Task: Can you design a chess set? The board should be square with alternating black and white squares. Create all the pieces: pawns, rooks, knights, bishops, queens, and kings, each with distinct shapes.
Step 5407:
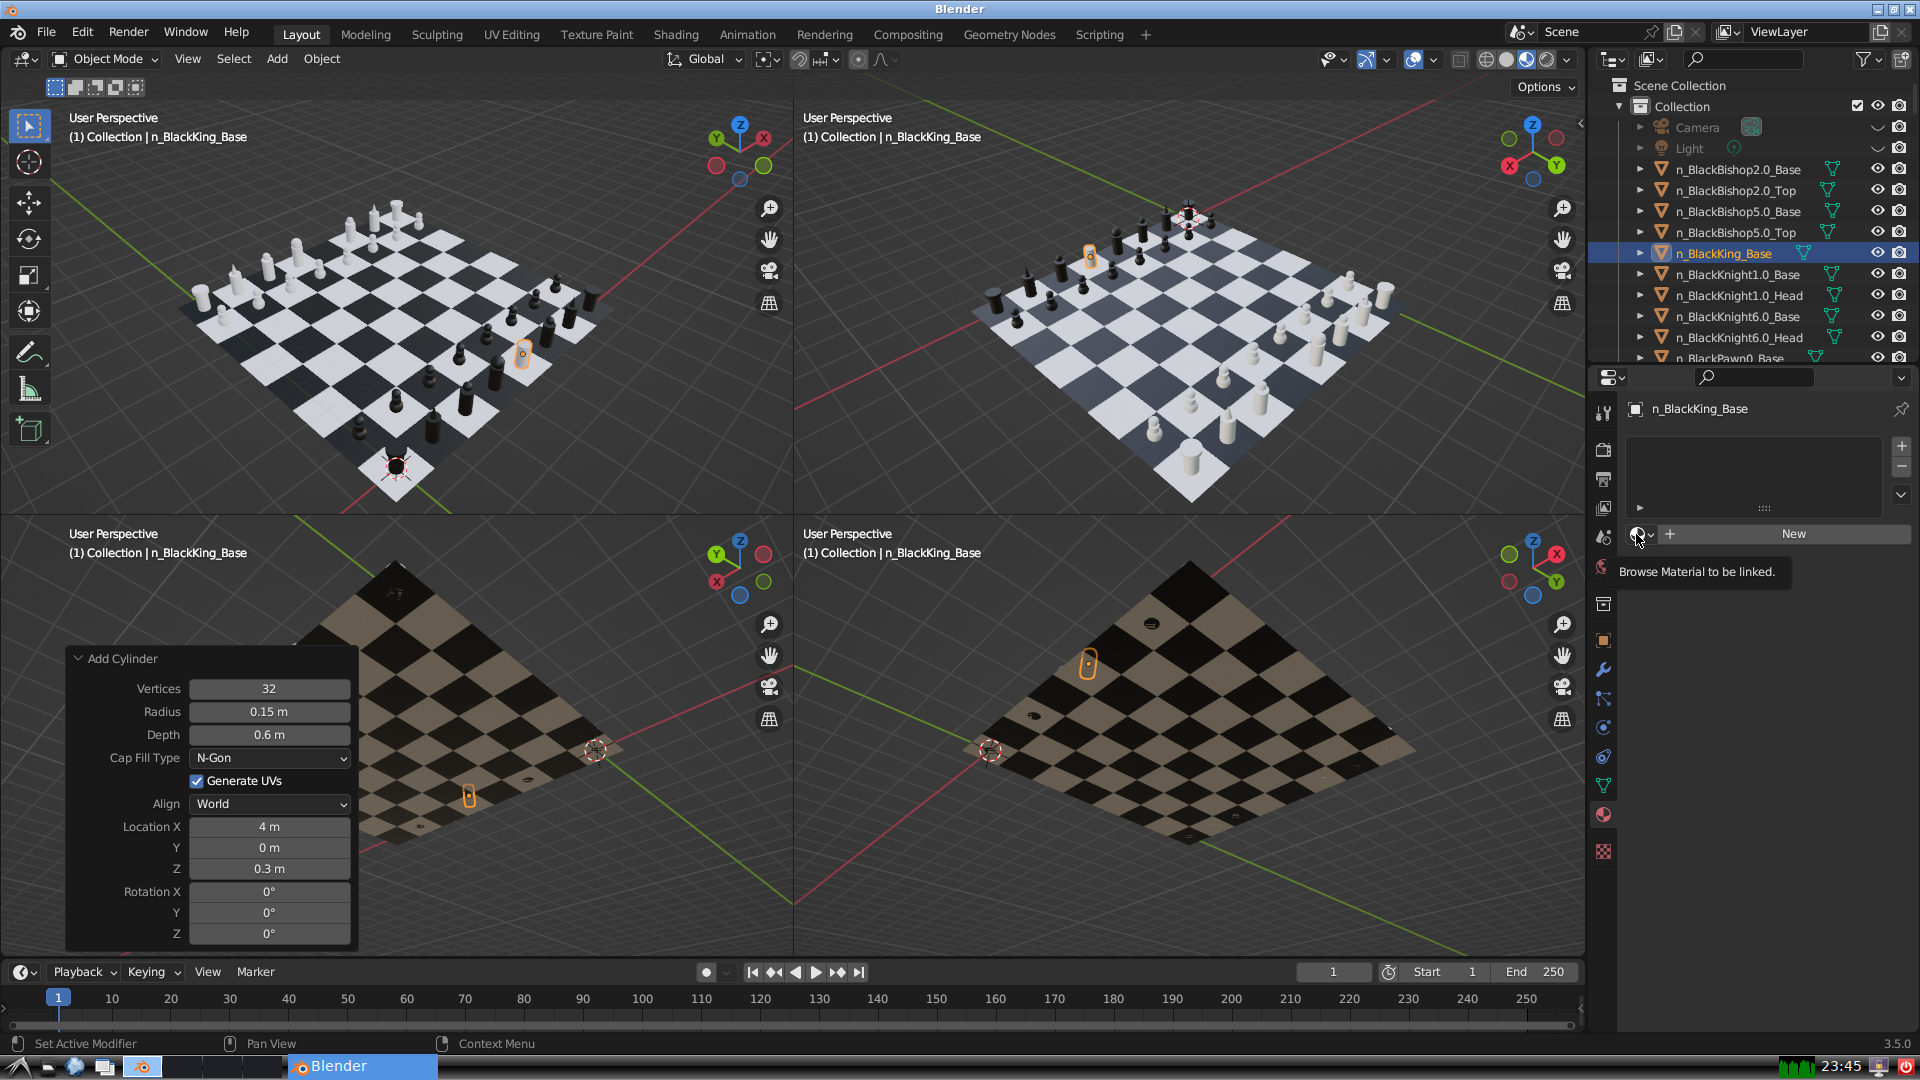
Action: click: no